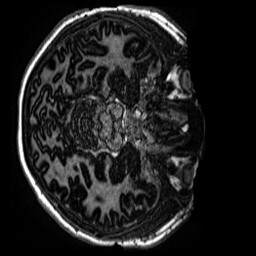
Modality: MP2RAGE
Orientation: axial
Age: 13
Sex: female
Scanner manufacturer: siemens
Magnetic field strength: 3 T
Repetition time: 4 s
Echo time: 0.00299 s